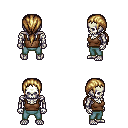
a pixel art fantasy rpg character, male body template, skeleton, brown pirate shirt, teal pants, blonde ponytail hairstyle, four views (front, back, left, right), 2x2 character sprite sheet, small pixel art, hard edges, no anti-aliasing